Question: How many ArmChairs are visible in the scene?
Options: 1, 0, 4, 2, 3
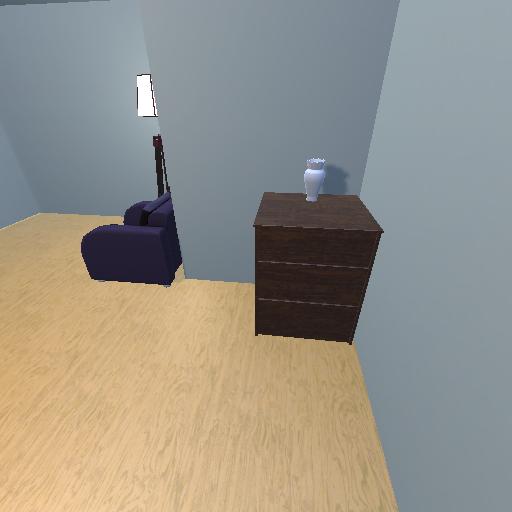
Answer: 1